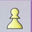
Piece: wP